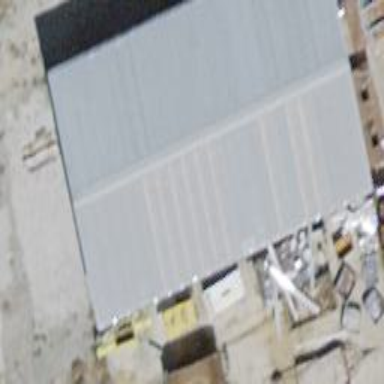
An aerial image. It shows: Industrial building.